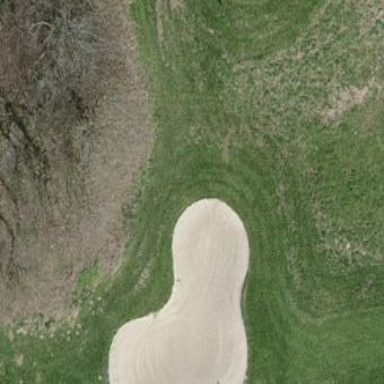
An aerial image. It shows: Bunker on golf course.